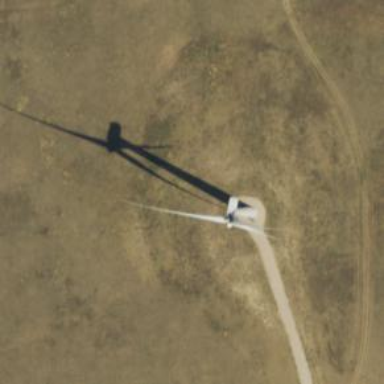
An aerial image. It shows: Wind generator powered by horizontal-axis wind turbine.